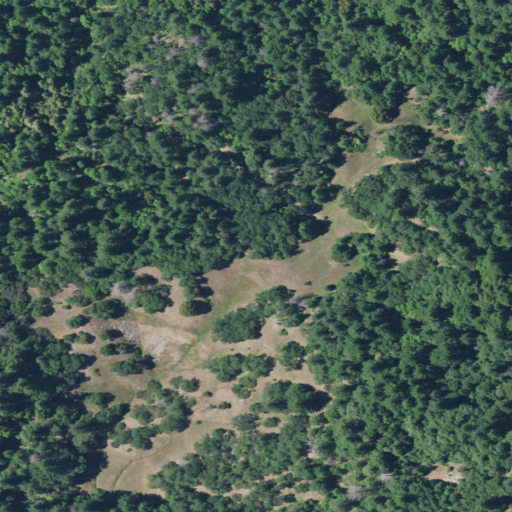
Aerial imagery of gap in California named Pepper Gap containing evergreen forest, shrub, and mixed forest